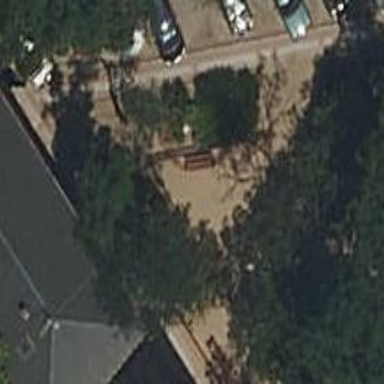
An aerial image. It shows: Playground with swings.